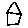
Label: house